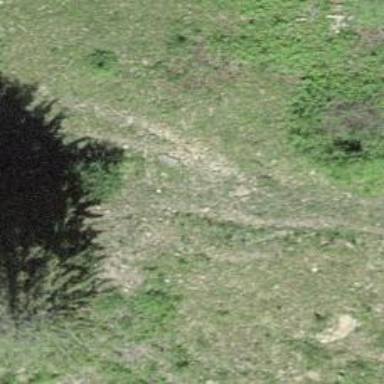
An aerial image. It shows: Track with very rough surface.